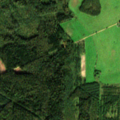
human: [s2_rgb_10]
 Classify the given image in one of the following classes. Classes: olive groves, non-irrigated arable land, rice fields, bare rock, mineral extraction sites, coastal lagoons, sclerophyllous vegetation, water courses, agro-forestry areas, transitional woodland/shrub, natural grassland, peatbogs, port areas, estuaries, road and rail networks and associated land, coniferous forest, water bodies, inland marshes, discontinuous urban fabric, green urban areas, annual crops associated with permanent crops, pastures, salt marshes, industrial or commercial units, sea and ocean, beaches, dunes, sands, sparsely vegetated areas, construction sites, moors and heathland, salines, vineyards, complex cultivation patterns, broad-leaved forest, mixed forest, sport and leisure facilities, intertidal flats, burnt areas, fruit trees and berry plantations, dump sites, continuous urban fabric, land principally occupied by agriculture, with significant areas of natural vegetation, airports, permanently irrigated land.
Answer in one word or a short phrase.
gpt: pastures, land principally occupied by agriculture, with significant areas of natural vegetation, broad-leaved forest, mixed forest